Question: I am designing an adaptative html template that should be usable both on desktop and mobile browsers. Inside the content I have a fixed table that is scaling down its font-size (title and cells) until a certain limit using media-query.
Below that limit the table is too dense to become readable at that font size so we prefer to keep it even if it is a bit outside of the visible part of browser in mobile.
For most of the mobiles and desktops this isn't an issue because the content is aligned to the center and there is a horizontal scrollbar for viewing the part of the table that is outside of the viewport.
But Safari on iPhone tries to fit everything in the visible area in fact shifting the content on the left and leaving a big empty area on the right, just to fit the table in.
In the image below, the orange rectangles represent the viewport, the green one the content and the "Div" rectangle the table not fitting inside the viewport. Note that on the image on the left the part of the Div that is exceeding is not visible (I'm fine with this solution).

How can I achieve in css always the result of the image on the left?
These are the relevant parts of the html:
'''
<body>
<div class="container">
<div class="row section">
<div class="col content">
<table width="100%">
<tbody>
<tr>
<td rowspan="2">
<div align="center" class="Style1">
title
</div>
</td>
<!-- Many Other <td></td> HERE -->
</tr>
<!-- Many Other <tr></tr> HERE -->
</tbody>
</table>
</div>
</div>
</div>
</body>
'''
And the Css:
'''
/*Grid System*/
.col {
padding: 0 1.5em;
}
.row .row {
margin: 0 -1.5em;
}
.row:before, .row:after {
content: "";
display: table;
}
.row:after {
clear: both;
}
@media only screen {
.col {
float: left;
width: 100%;
-webkit-box-sizing: border-box;
-moz-box-sizing: border-box;
box-sizing: border-box;
}
}
/* Mobile really small dispalys */
@media only screen and (min-width: 2em) {
table {
font-size: 0.4em;
}
}
/*Mobile normal diaplay*/
@media only screen and (min-width: 12em) {
p, ul {
font-size: 0.875em;
}
table {
font-size: 0.7em;
}
.feature:first-child,
.info:first-child {
border-right: 1px dotted #aaa;
}
.container {
padding: 1em;
}
h1 {
font-size: 2em;
}
h2 {
font-size: 1.625em;
}
}
/*Tablets*/
@media only screen and (min-width: 54em) {
.content {
border: none;
margin-bottom: 0;
/*border-left: 1px dotted #aaa;*/
}
.info:first-child {
border: none;
}
h1 {
font-size: 2.5em;
}
h2 {
font-size: 1.8em;
}
}
/*Desktop*/
@media only screen and (min-width: 76em) {
.info:first-child {
border-right: 1px dotted #aaa;
}
h1 {
font-size: 3em;
}
h2 {
font-size: 2em;
}
}
/* General styles*/
body {
font-family: "Helvetica Neue", Helvetica, Arial, sans-serif;
margin: 0;
}
.container {
margin: 0 auto;
max-width: 90em;
padding: 1em 0;
}
.row.section {
margin-bottom: 4em;
}
.content {
margin-bottom: 1.5em;
}
'''
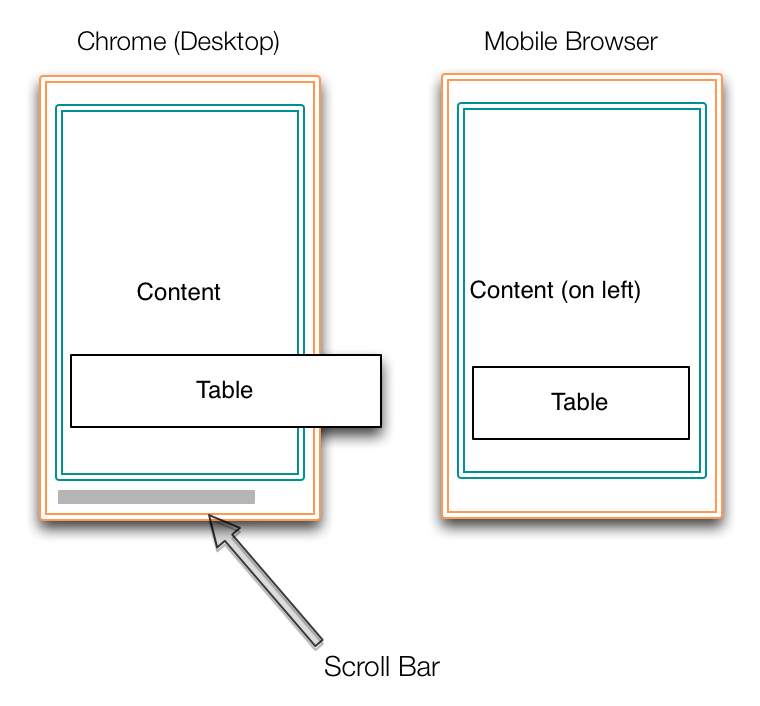
Answer: It was sufficient to set:
'''
.container {
overflow: auto;
}
'''